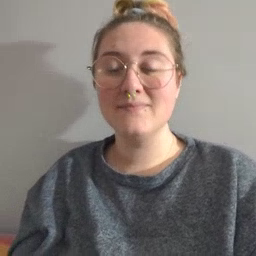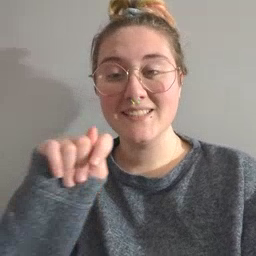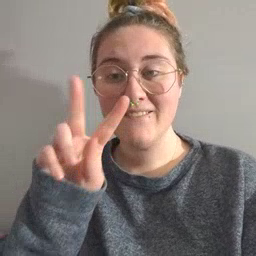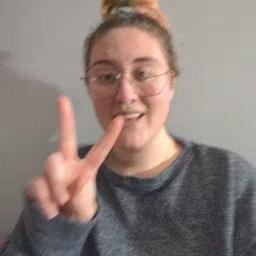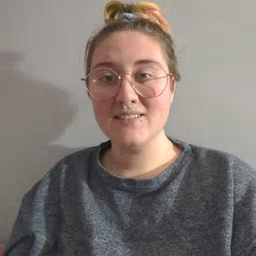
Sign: TV